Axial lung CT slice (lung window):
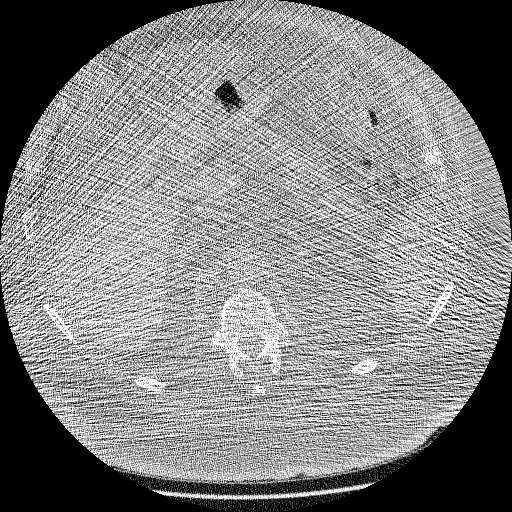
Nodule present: no